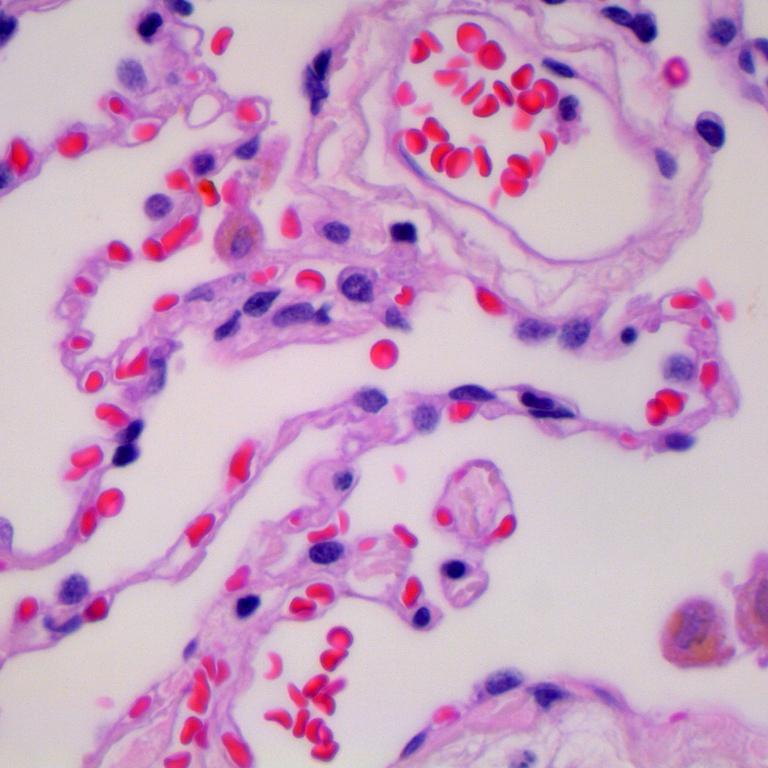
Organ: lung
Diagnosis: benign